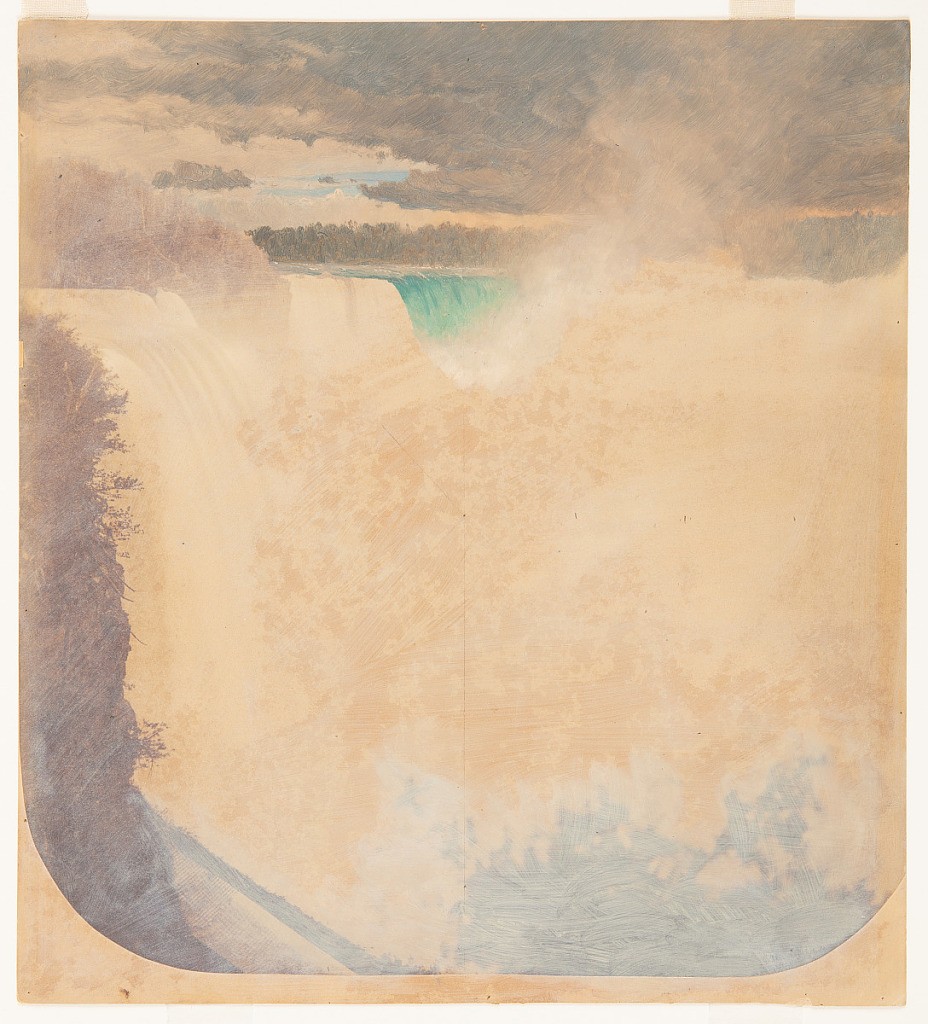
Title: Niagara from the American Side, New York
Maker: Frederic Edwin Church, American, 1826–1900
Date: possibly August 1858
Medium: Brush and oil paint, graphite over albumen silver print mounted on white paperboard
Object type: Drawing
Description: Landscape photograph/sketch showing a view of Niagara Falls from the American side, in New York. In this work, the artist sketched in graphite and oil paint onto a photograph known as an albumen silver print. The view includes a treetop at lower right and a cliffside with vegetation in the foreground at left. Beyond it, the American Falls lead to Goat Island, which then leads to the curving Horseshoe Falls, which extends horizontally across the composition in the middle distance. In the background, dark gray and white clouds hang above the heavily wooded bank of the Niagara River. The artist has whited out the treetop at lower right, painted the rich blue-green hue of the river's water onto the falls at center, and articulated the distant sky and riverbank in oil. At center right, an immense plume of mist kicked up by the falls is visible. Graphite guiding or perspectival lines intersect at center.

Verso: Mixed landscape sketches showing, at left, an extremely loosely rendered view of the American Falls, while, oppositely oriented at upper right, a framed scene of a castle on a hill in a mountainous landscape at sunset is included.